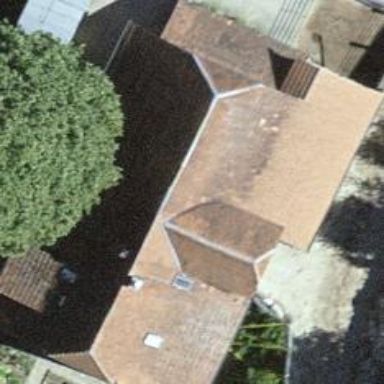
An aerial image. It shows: Farm building.